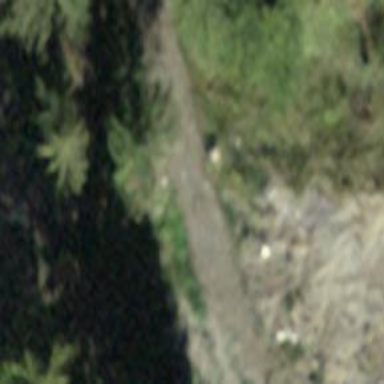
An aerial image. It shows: Track road with grade4 tracktype.